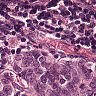
Metastatic tissue present: yes